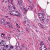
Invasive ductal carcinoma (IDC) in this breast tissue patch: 0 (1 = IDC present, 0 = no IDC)